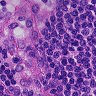
Metastatic tissue present: no